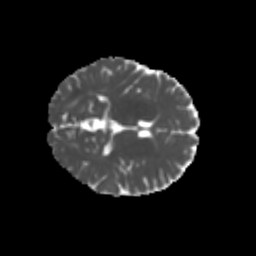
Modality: MD
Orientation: axial
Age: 21
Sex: female
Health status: healthy